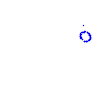
Particle: proton